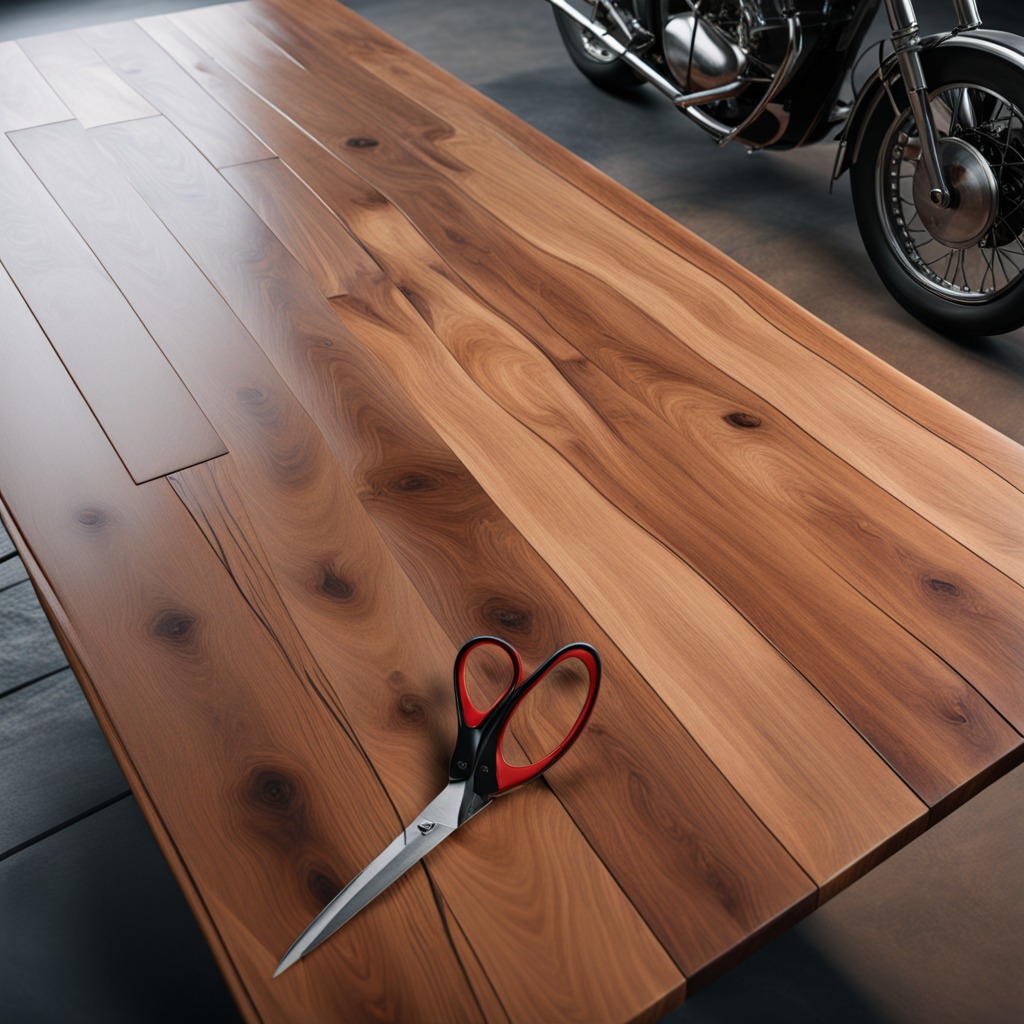
A scissor is lying on the wooden table in a vintage motorcycle garage.